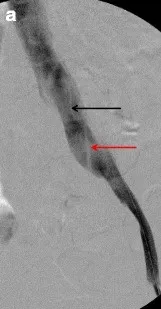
Initial venography, a. MTS. Synechias endoluminal of the left common iliac vein.
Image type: radiology (ct)